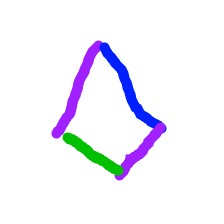
Shape: kite